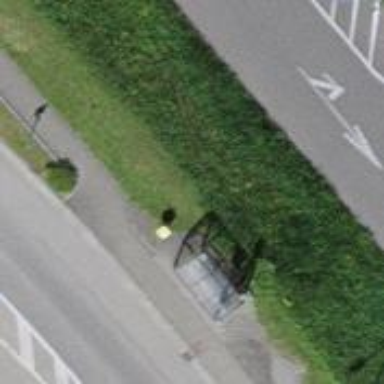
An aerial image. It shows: Post box.